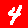
Digit: 4